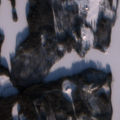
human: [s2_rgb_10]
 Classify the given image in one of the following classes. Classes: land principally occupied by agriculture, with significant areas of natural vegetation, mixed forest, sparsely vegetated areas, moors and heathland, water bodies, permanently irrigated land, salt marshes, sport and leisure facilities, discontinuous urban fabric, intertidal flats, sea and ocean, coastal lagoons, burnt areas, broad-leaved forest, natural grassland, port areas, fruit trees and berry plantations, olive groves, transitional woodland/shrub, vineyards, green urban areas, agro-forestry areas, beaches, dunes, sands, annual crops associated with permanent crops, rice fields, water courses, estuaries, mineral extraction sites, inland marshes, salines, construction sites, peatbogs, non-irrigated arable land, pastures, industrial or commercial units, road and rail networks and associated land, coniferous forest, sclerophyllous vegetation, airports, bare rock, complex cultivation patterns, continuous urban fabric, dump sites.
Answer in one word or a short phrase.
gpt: land principally occupied by agriculture, with significant areas of natural vegetation, coniferous forest, mixed forest, water bodies